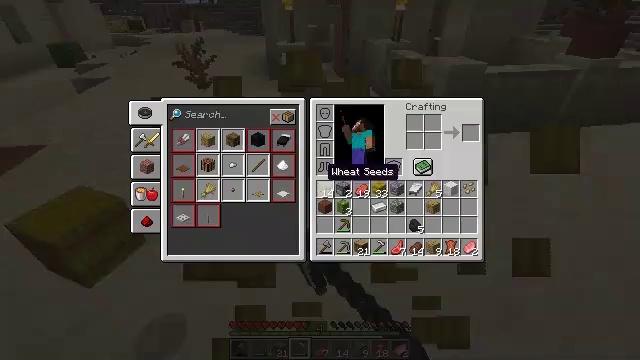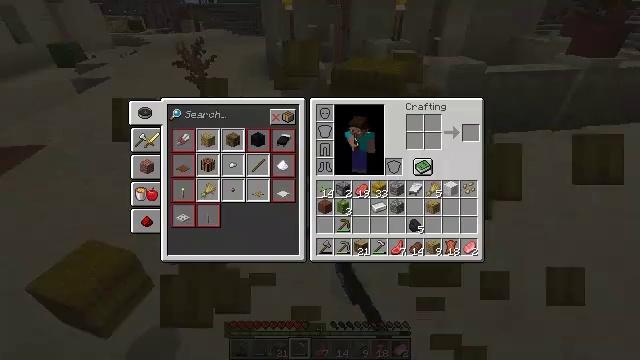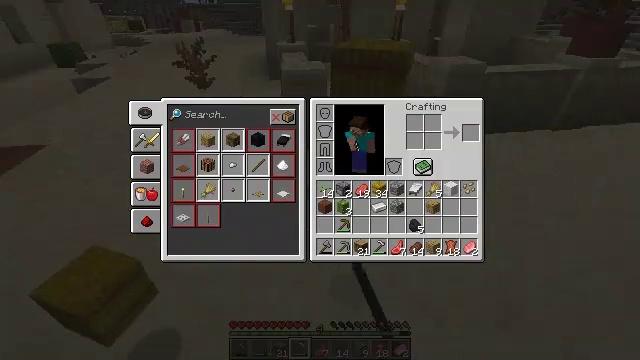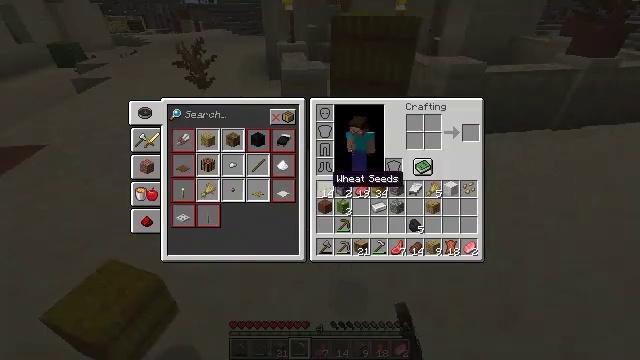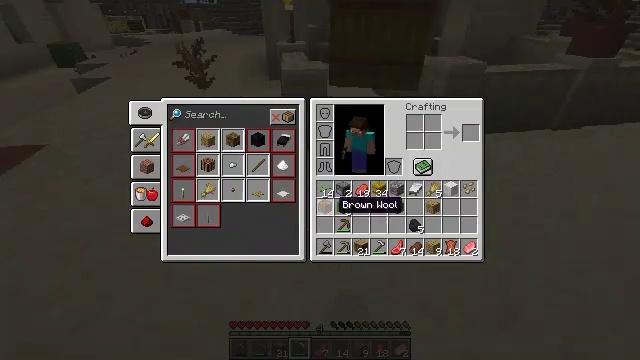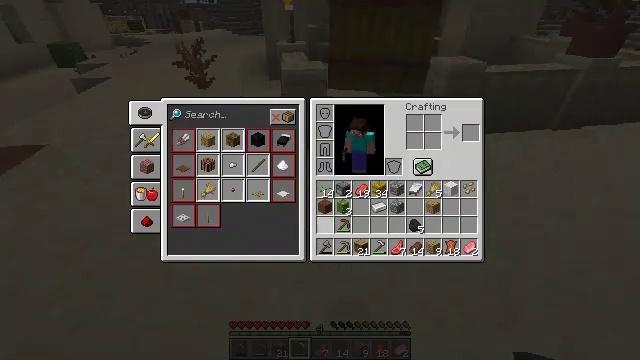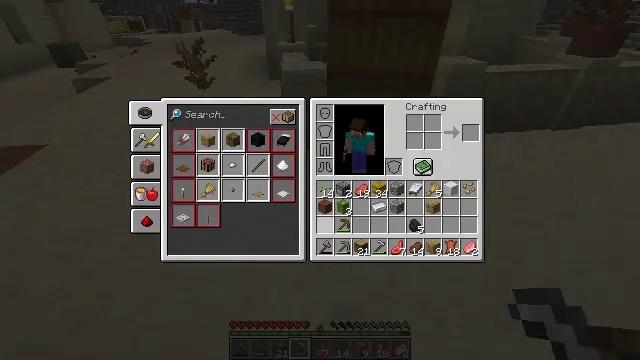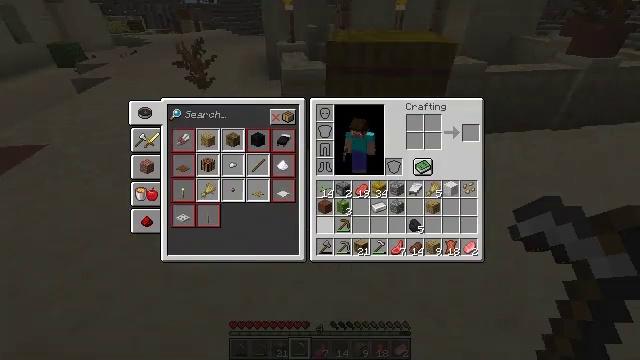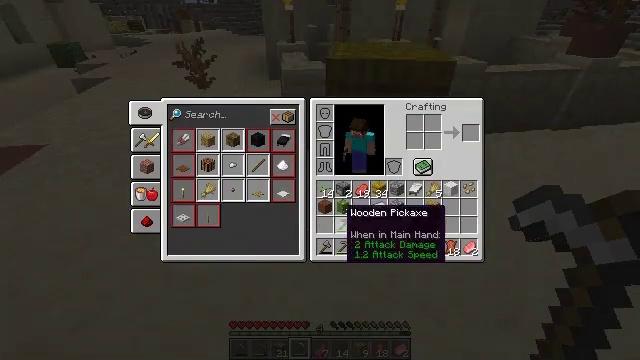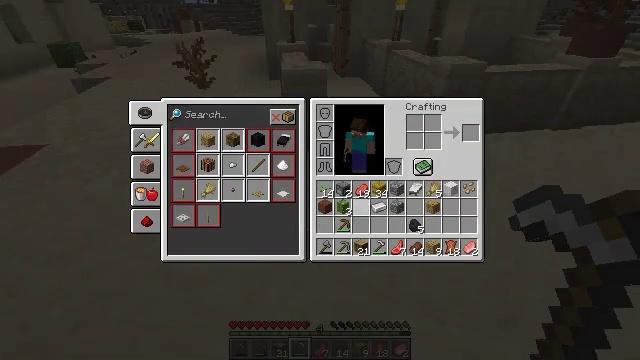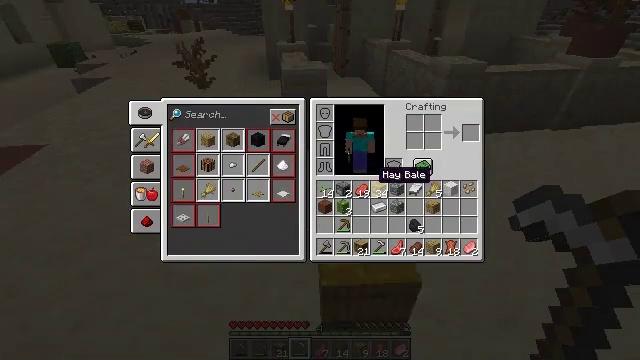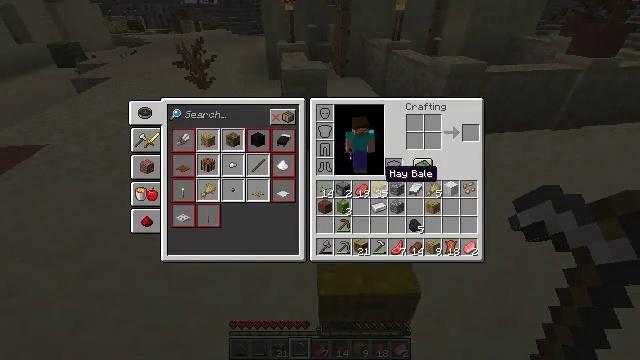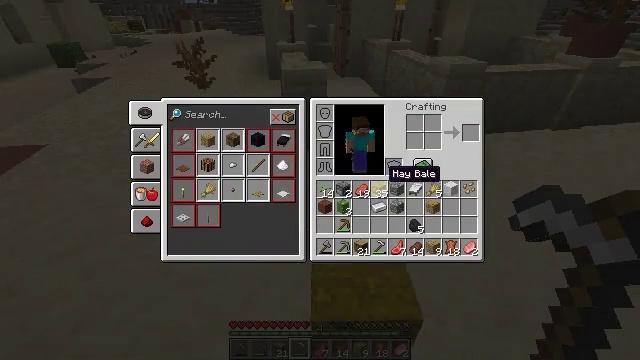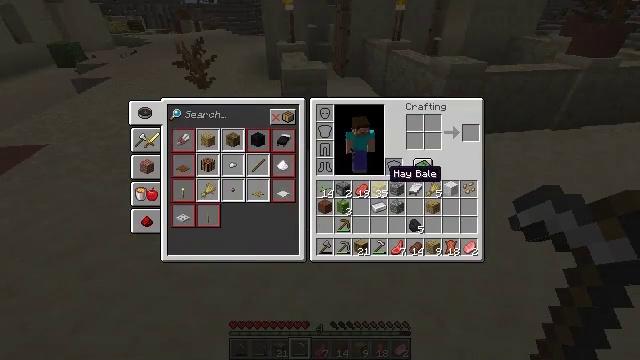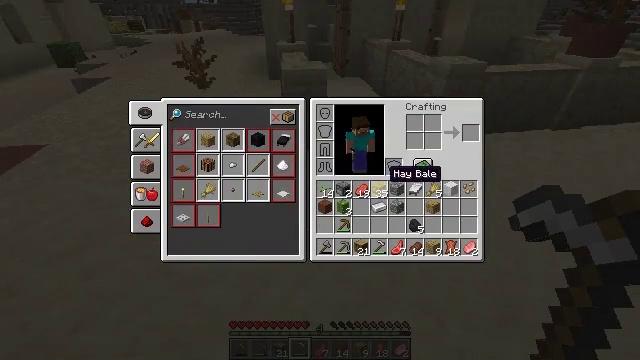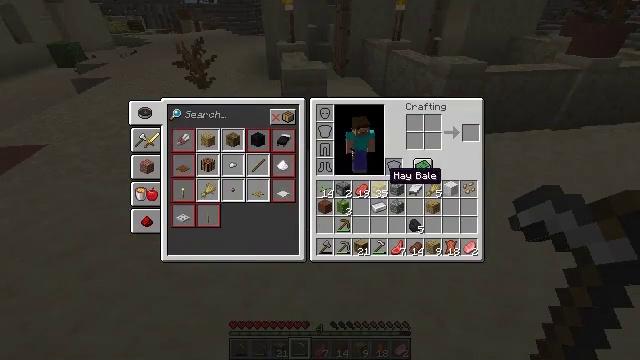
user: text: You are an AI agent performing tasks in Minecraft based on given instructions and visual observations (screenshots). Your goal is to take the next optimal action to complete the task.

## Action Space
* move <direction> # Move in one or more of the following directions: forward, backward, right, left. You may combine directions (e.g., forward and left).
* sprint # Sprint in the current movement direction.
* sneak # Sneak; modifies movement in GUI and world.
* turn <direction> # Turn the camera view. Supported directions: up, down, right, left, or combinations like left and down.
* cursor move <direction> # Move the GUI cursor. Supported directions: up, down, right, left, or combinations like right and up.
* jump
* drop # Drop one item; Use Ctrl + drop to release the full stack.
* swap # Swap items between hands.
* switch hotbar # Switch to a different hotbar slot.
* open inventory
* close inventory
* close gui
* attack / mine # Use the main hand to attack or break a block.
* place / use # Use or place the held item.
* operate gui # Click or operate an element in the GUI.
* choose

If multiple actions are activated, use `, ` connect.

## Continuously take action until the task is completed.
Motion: motion action
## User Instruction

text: Attack the green carpet to retrieve it.
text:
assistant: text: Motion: open inventory
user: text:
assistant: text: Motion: open inventory
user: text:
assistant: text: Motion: cursor move down, open inventory
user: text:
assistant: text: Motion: cursor move down
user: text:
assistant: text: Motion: cursor move down
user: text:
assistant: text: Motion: no_op
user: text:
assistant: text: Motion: no_op
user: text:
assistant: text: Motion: no_op
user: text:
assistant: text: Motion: cursor move right and up
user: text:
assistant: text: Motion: cursor move right and up
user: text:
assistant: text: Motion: cursor move right
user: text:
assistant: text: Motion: no_op
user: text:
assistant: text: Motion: no_op
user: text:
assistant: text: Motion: no_op
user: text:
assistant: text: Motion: no_op
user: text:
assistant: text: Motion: no_op
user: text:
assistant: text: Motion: no_op
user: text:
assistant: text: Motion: no_op
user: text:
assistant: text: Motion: no_op
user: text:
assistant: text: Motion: close inventory
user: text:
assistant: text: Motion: close inventory
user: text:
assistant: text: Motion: turn left, close inventory
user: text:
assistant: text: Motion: move forward, turn left and up
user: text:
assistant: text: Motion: move forward, turn left and up
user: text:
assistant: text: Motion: move forward, turn left and up
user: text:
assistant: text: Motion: move forward, sprint, turn left
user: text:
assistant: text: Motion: move forward, sprint
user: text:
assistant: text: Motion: move forward, sprint
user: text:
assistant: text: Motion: move forward, sprint, turn right and up
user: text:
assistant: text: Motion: move forward, sprint, turn right and up